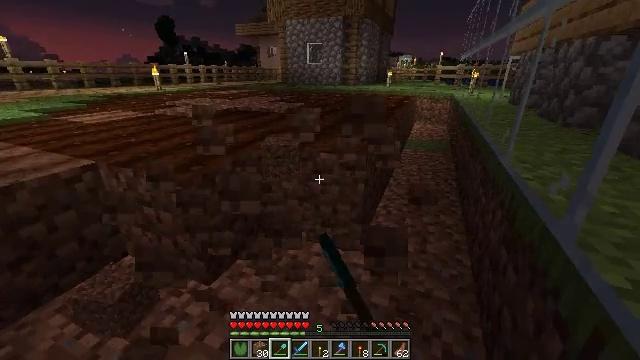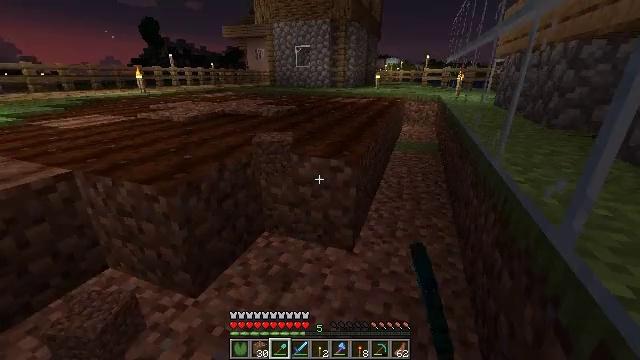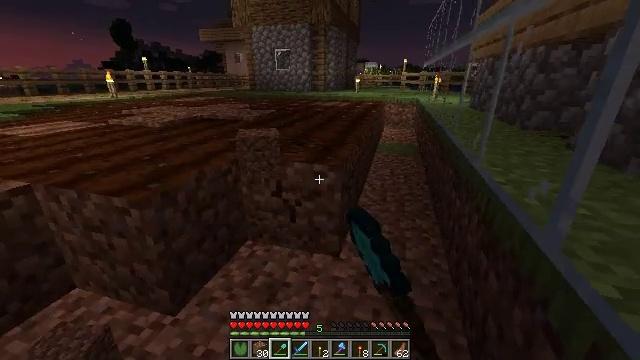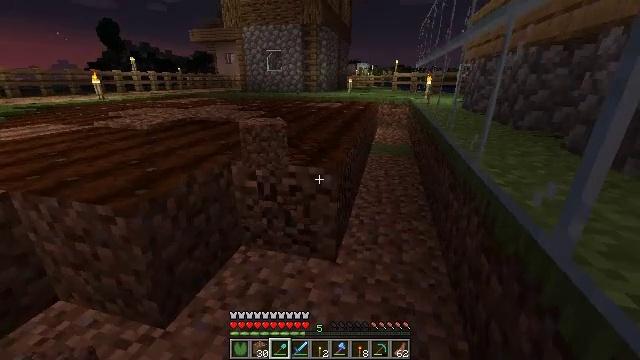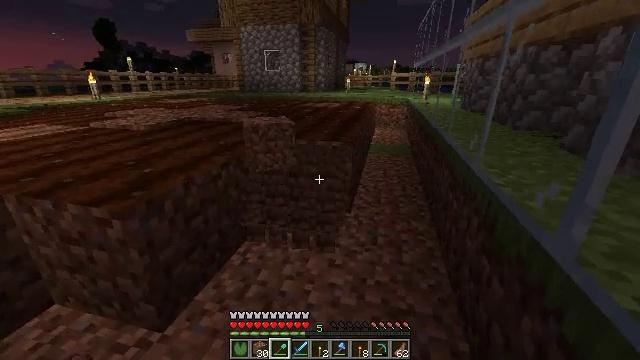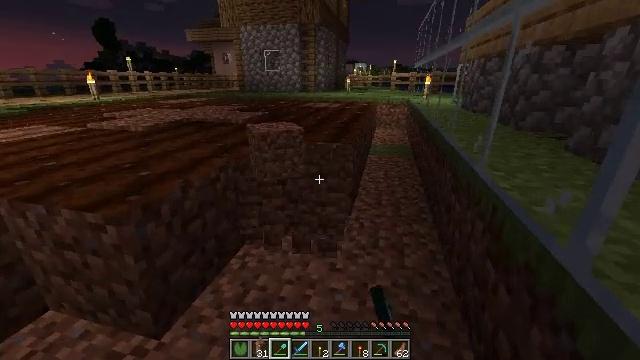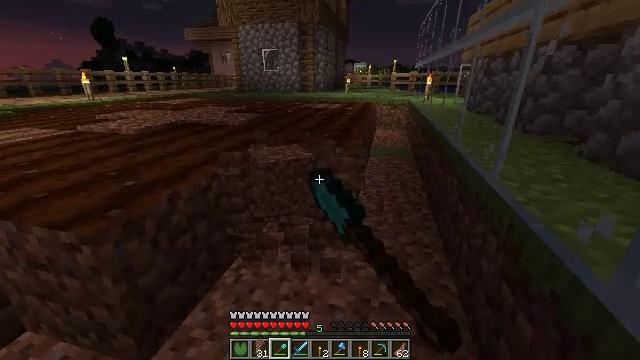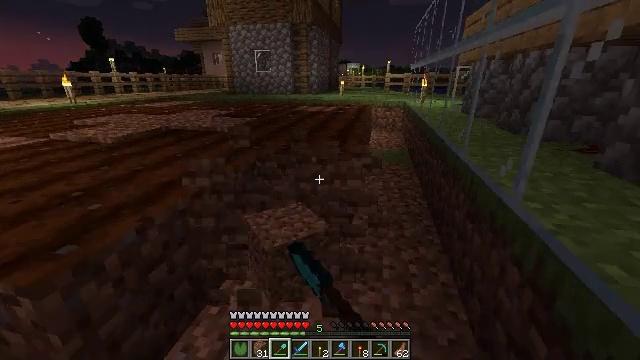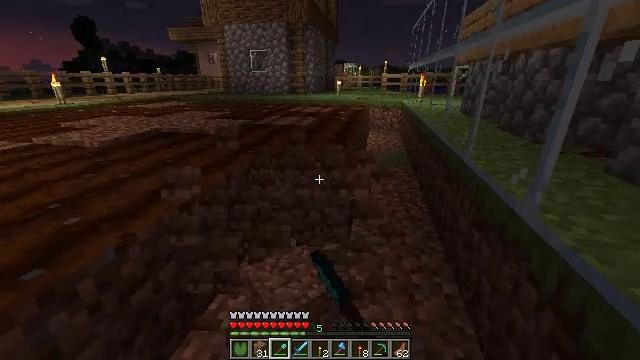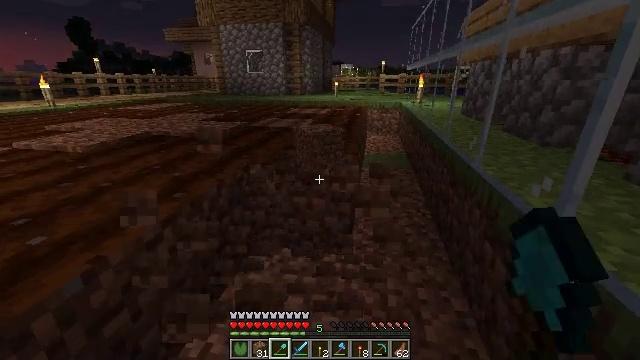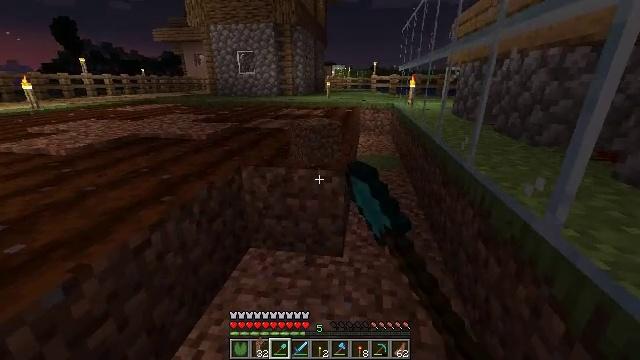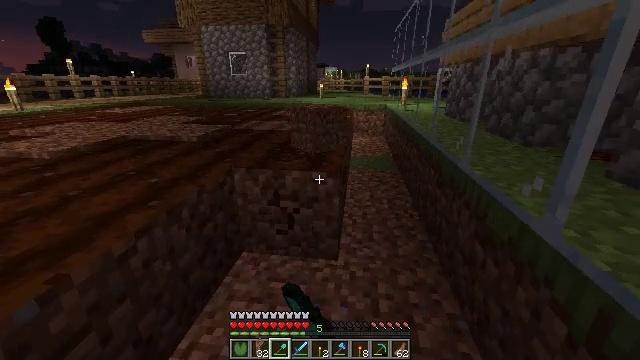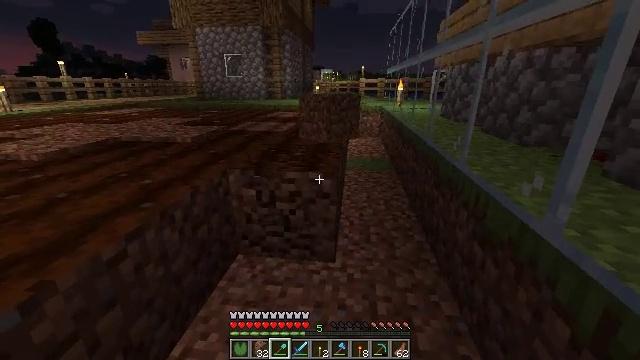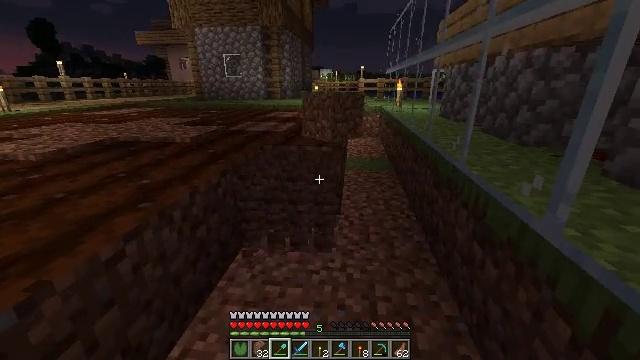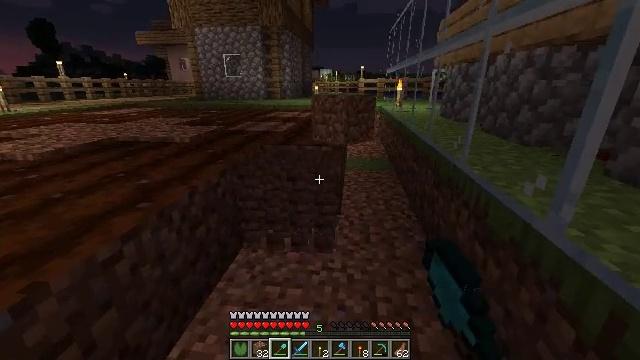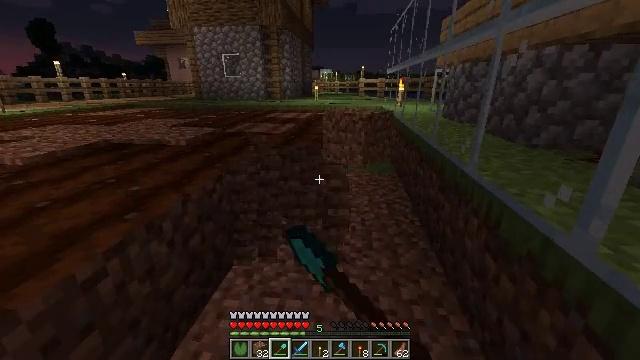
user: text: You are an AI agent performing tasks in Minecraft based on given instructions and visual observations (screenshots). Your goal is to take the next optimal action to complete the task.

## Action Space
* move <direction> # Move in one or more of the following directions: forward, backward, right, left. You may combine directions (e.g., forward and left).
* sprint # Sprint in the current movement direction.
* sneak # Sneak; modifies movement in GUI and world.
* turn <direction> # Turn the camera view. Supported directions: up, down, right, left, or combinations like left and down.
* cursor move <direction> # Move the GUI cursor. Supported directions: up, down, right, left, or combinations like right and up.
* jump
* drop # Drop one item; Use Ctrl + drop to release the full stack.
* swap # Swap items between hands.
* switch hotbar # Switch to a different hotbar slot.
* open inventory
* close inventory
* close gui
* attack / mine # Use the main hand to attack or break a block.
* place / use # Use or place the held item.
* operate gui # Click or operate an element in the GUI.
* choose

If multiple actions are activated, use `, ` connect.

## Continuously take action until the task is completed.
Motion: motion action
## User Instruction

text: Attack the farmland to gather it.
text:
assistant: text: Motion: turn right, attack / mine
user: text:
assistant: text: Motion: turn right, attack / mine
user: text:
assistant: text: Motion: turn right, attack / mine
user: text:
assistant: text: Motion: attack / mine
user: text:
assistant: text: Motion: move forward, attack / mine
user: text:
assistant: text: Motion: move forward, attack / mine
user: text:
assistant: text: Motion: move forward, turn right, attack / mine
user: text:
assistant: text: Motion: move forward, attack / mine
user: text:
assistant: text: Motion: attack / mine
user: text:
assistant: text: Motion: turn right, attack / mine
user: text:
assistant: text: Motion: turn right, attack / mine
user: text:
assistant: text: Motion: attack / mine
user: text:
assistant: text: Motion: attack / mine
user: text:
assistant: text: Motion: move forward, attack / mine
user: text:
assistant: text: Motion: move forward, attack / mine
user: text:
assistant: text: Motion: move forward, attack / mine
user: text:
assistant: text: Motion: move forward, attack / mine
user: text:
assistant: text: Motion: move forward, attack / mine
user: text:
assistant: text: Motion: attack / mine
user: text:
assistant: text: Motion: attack / mine
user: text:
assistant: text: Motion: attack / mine
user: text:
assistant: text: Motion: attack / mine
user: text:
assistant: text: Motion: attack / mine
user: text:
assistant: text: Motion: move forward, attack / mine
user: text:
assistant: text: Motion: move forward, attack / mine
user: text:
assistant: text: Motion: move forward, attack / mine
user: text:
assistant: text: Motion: move forward, attack / mine
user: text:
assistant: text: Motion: attack / mine
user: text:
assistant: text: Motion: attack / mine
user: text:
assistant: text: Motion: attack / mine